Question: I'm trying to fill a tab with a view. For more information about the exact thing I try to achieve with the view please read my previous question : <URL>
The result I got now is this :
As you can see the tab is not completely filled with the view in its width.
my layout xml :
'''
<?xml version="1.0" encoding="utf-8"?>
<RelativeLayout xmlns:android="http://schemas.android.com/apk/res/android"
android:layout_width="match_parent"
android:layout_height="match_parent"
android:orientation="vertical"
android:background ="@color/black"
>
<TextView
android:id="@+id/nieuws_tab_layout"
android:layout_width="match_parent"
android:layout_height="match_parent"
android:gravity="center"
android:text="@string/nieuws"
android:textColor="@android:color/white"
android:textStyle="bold"/>
</RelativeLayout>
'''
My MainActivity :
'''
package com.example.android.effectivenavigation;
import android.app.ActionBar;
import android.app.ActionBar.Tab;
import android.app.FragmentTransaction;
import android.content.Context;
import android.content.Intent;
import android.os.Bundle;
import android.support.v4.app.Fragment;
import android.support.v4.app.FragmentActivity;
import android.support.v4.app.FragmentManager;
import android.support.v4.app.FragmentPagerAdapter;
import android.support.v4.view.ViewPager;
import android.view.LayoutInflater;
import android.view.View;
import android.view.ViewGroup;
import android.widget.TextView;
public class MainActivity extends FragmentActivity implements ActionBar.TabListener
{
AppSectionsPagerAdapter mAppSectionsPagerAdapter;
//The viewpager displays on of the section at a time
ViewPager mViewPager;
public void onCreate(Bundle savedInstanceState)
{
super.onCreate(savedInstanceState);
setContentView(R.layout.activity_main);
// Create the adapter that will return a fragment for each of the three primary sections
// of the app.
mAppSectionsPagerAdapter = new AppSectionsPagerAdapter(getSupportFragmentManager());
// Set up the action bar.
final ActionBar actionBar = getActionBar();
//set custom actionbar
actionBar.setCustomView(R.layout.titlebar);
//Displays the custom design in the actionbar
actionBar.setDisplayShowCustomEnabled(true);
//Turns the homeIcon a View
View homeIcon = findViewById(android.R.id.home);
//Hides the View (and so the icon)
((View)homeIcon.getParent()).setVisibility(View.GONE);
// Specify that we will be displaying tabs in the action bar.
actionBar.setNavigationMode(ActionBar.NAVIGATION_MODE_TABS);
// Set up the ViewPager, attaching the adapter and setting up a listener for when the
// user swipes between sections.
mViewPager = (ViewPager) findViewById(R.id.pager);
mViewPager.setAdapter(mAppSectionsPagerAdapter);
mViewPager.setOnPageChangeListener(new ViewPager.SimpleOnPageChangeListener()
{
@Override
public void onPageSelected(int position)
{
// When swiping between different app sections, select the corresponding tab.
// We can also use ActionBar.Tab#select() to do this if we have a reference to the Tab.
actionBar.setSelectedNavigationItem(position);
}
});
// For each of the sections in the app, add a tab to the action bar.
for (int i = 0; i < mAppSectionsPagerAdapter.getCount(); i++)
{
if(i == 0)
{
//final View firstCustomView = new CustomView(this);
//firstCustomView.setBackgroundColor(Color.BLUE);
Tab tab = actionBar.newTab().setTabListener(this).setCustomView(R.layout.nieuws_tab_layout);
actionBar.addTab(tab);
}
else
{
// Create a tab with text corresponding to the page title defined by the adapter.
// Also specify this Activity object, which implements the TabListener interface, as the
// listener for when this tab is selected.
Tab tab = actionBar.newTab().setText(mAppSectionsPagerAdapter.getPageTitle(i)).setTabListener(this);
actionBar.addTab(tab);
}
}
}
@Override
public void onTabUnselected(ActionBar.Tab tab, FragmentTransaction fragmentTransaction)
{
}
@Override
public void onTabSelected(ActionBar.Tab tab, FragmentTransaction fragmentTransaction)
{
//CustomView ctv;
//ctv = new CustomView(context, R.attr.tabStyleAttr);
// When the given tab is selected, switch to the corresponding page in the ViewPager.
//LayoutInflater inflater = (LayoutInflater) getSystemService(LAYOUT_INFLATER_SERVICE);
//View tabView = inflater.inflate(R.layout.nieuws_tab_layout, null);
//tabView.setBackgroundColor(0xFF00FF00);
//tab.setCustomView(tabView);
mViewPager.setCurrentItem(tab.getPosition());
}
@Override
public void onTabReselected(ActionBar.Tab tab, FragmentTransaction fragmentTransaction)
{
}
public static class AppSectionsPagerAdapter extends FragmentPagerAdapter
{
public AppSectionsPagerAdapter(FragmentManager fm)
{
super(fm);
}
@Override
public Fragment getItem(int i)
{
switch (i)
{
case 0:
// The first section of the app is the most interesting -- it offers
// a launchpad into the other demonstrations in this example application.
return new LaunchpadSectionFragment();
default:
// The other sections of the app are dummy placeholders.
Fragment fragment = new DummySectionFragment();
Bundle args = new Bundle();
args.putInt(DummySectionFragment.ARG_SECTION_NUMBER, i + 1);
fragment.setArguments(args);
return fragment;
}
}
@Override
public int getCount()
{
return 3;
}
@Override
public CharSequence getPageTitle(int position)
{
switch(position)
{
case 0:
{
return "Tab1";
}
case 1:
{
return "Tab2";
}
case 2:
{
return "Tab3";
}
default:
{
return "Section " + (position + 1);
}
}
}
}
public static class LaunchpadSectionFragment extends Fragment
{
@Override
public View onCreateView(LayoutInflater inflater, ViewGroup container,Bundle savedInstanceState)
{
View rootView = inflater.inflate(R.layout.fragment_section_launchpad, container, false);
// Demonstration of a collection-browsing activity.
rootView.findViewById(R.id.demo_collection_button).setOnClickListener(new View.OnClickListener()
{
@Override
public void onClick(View view)
{
Intent intent = new Intent(getActivity(), CollectionDemoActivity.class);
startActivity(intent);
}
});
// Demonstration of navigating to external activities.
rootView.findViewById(R.id.demo_external_activity).setOnClickListener(new View.OnClickListener()
{
@Override
public void onClick(View view)
{
// Create an intent that asks the user to pick a photo, but using
// FLAG_ACTIVITY_CLEAR_WHEN_TASK_RESET, ensures that relaunching
// the application from the device home screen does not return
// to the external activity.
Intent externalActivityIntent = new Intent(Intent.ACTION_PICK);
externalActivityIntent.setType("image/*");
externalActivityIntent.addFlags(
Intent.FLAG_ACTIVITY_CLEAR_WHEN_TASK_RESET);
startActivity(externalActivityIntent);
}
});
return rootView;
}
}
/**
* A dummy fragment representing a section of the app, but that simply displays dummy text.
*/
public static class DummySectionFragment extends Fragment
{
public static final String ARG_SECTION_NUMBER = "section_number";
@Override
public View onCreateView(LayoutInflater inflater, ViewGroup container, Bundle savedInstanceState)
{
View rootView = inflater.inflate(R.layout.fragment_section_dummy, container, false);
Bundle args = getArguments();
((TextView) rootView.findViewById(android.R.id.text1)).setText(getString(R.string.dummy_section_text, args.getInt(ARG_SECTION_NUMBER)));
return rootView;
}
}
public class CustomView extends View
{
public CustomView(Context context)
{
super(context, null);
}
}
}
'''
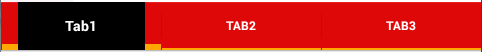
Answer: Those are paddings. Use the style below with your 'TabHost' to get rid of them, or set 'android:paddingStart' and 'android:paddingEnd' to '0dp' in your layout directly.
Android 4.0 and higher
'''
<style name="TabStyle" parent="@android:style/Widget.Holo.Light.ActionBar.TabView">
<item name="android:paddingStart">0dip</item>
<item name="android:paddingEnd">0dip</item>
</style>
'''
Older Android
'''
<style name="TabStyle" parent="@android:style/Widget.ActionBar.TabView">
<item name="android:paddingStart">0dip</item>
<item name="android:paddingEnd">0dip</item>
</style>
'''